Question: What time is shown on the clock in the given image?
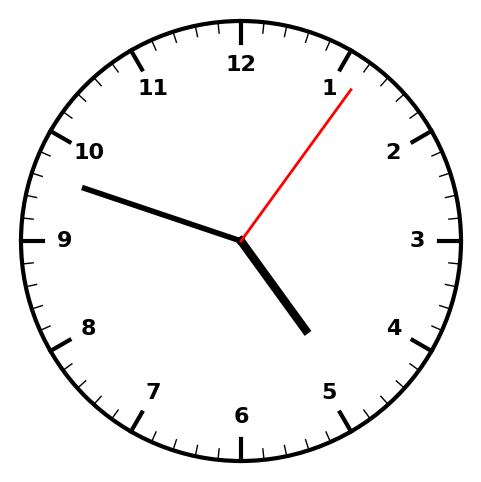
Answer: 04:48:06